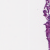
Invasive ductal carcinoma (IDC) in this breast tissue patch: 0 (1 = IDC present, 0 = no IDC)